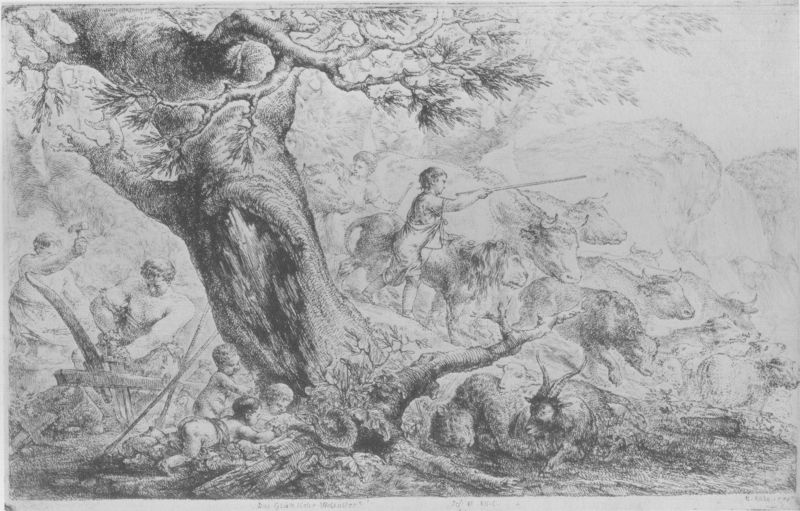
Titel: Das goldene Zeitalter nach Jesaia
Künstler: Bernhard Rode
Standort: Kiel
Institution: Kunsthalle zu Kiel der Christian-Albrechts-Universität
Schlagwörter: angriff, baum, berg, felsen, himmel, laub, mann, weiß, wolf, bäume, frauen, landschaft, menschen, äste, frau, grau, holz, männer, schwarz, szene, zeichnung, tier, tiere, wiese, zaun, signatur, ast, baumstamm, feld, hügel, kühe, natur, stamm, vieh, boden, kind, blatt, wasserfall, arbeit, bauern, kinder, reiter, stock, engel, putto, schrift, papier, stab, studie, buben, arbeiten, bäuerin, berge, fels, gebirge, grafik, graphik, herde, kuh, rind, baby, idylle, signiert, arbeiter, schlacht, unglück, spielen, junge, baumkrone, rinder, schaf, wurzel, kohle, babys, stillen, druck, schwarz weiss, druckgrafik, radierung, stich, schwert, schlange, bleistift, mythologie, jagd, stift, spielend, handwerker, werkzeug, wurzeln, löwen, jäger, gewehr, hammer, holzfäller, sägen, tree, rinde, wildnis, eiche, knorrig, löwe, hörner, baumrinde, putten, babies, bock, schafe, ochse, ochsen, pflug, stier, stiere, hirte, hirten, ziegenbock, ziege, schießen, schnitzen, ziegen, kleinkinder, ochs, jagdszene, schmied, schmiede, steinbock, hirt, amboss, kidner, abgebrochen, almabtrieb, landszene, pflugschar, enlightenment, rode, viehtreiber, löse, wurzekl